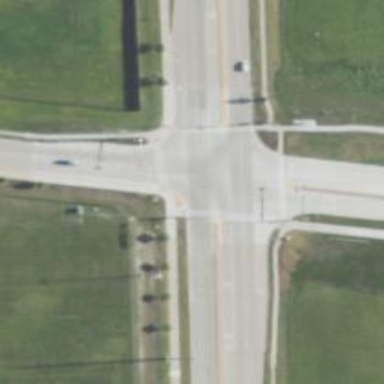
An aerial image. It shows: Marked crossing on cycleway road.